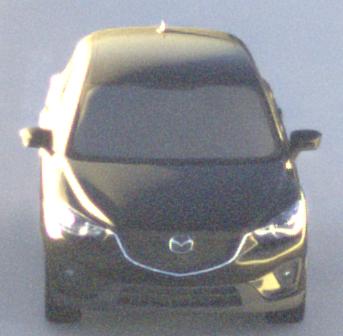
Make: Mazda
Model: CX-5 2.0 SKYACTIV-G 160
Detailed model: CX-5 (GH)
Model produced from: 2012/04
Model produced until: 2015/02
Doors: 5
Color: black
Road condition: dry road
Daytime: sunrise or sunset
Contrast: high contrast